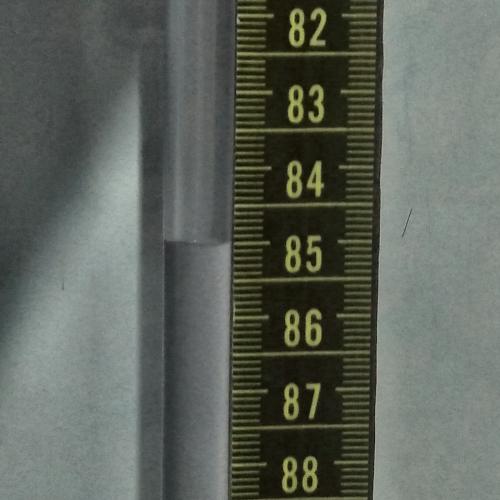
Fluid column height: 85.0 cm